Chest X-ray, PA view. Patient: 72 years old, sex F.
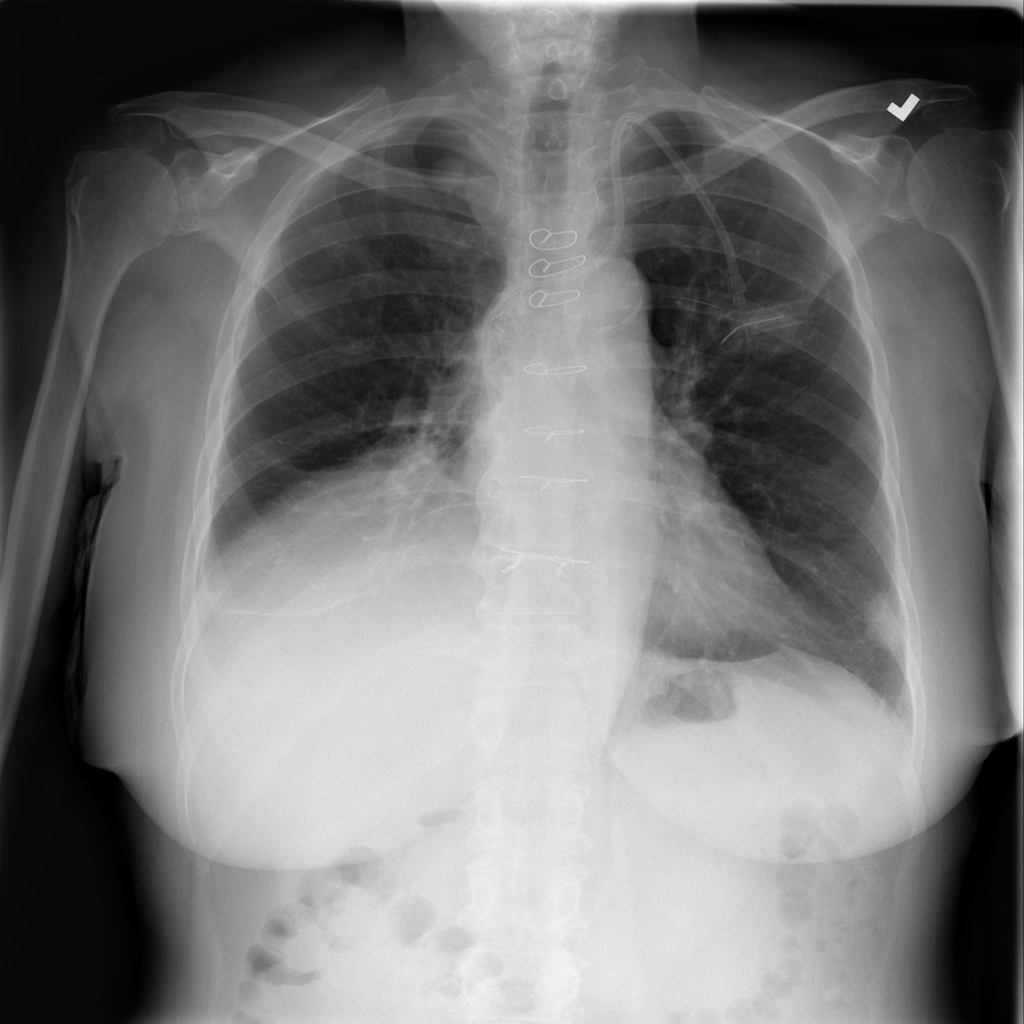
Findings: Nodule, Pleural_Thickening